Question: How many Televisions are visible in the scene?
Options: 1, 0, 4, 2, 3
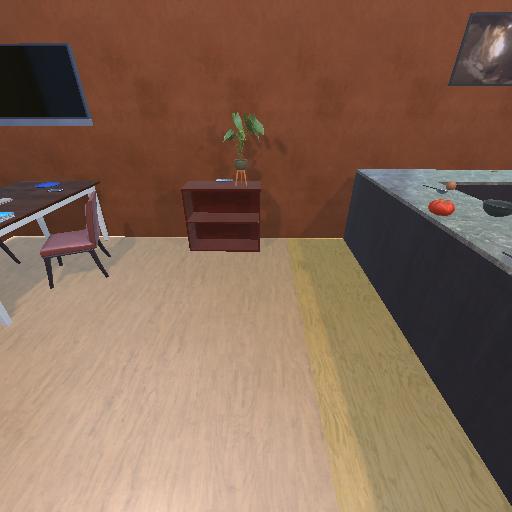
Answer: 1